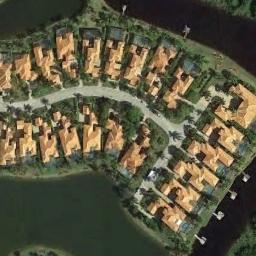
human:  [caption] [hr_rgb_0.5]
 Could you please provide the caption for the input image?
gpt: There are many roads and densely arranged houses and trees of different shapes and shapes in the island-like settlements surrounded by the lake .

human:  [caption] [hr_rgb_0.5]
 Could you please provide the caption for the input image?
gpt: The houses are on either side of the road .

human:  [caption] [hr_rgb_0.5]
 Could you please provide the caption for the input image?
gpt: A dense residential area with lots of trees and houses of the same style is next to the waters .

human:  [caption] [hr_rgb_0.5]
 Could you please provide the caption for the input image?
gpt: The dense residential is on the grass next to the water .

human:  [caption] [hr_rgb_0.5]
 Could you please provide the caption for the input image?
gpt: There are many brown buildings arranged neatly near the lake on dense residential area .